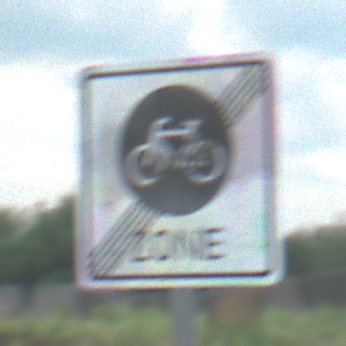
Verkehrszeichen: EndeFahrradzone
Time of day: MorningAfternoon
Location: Outdoor (Nature)
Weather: PartlyCloudy
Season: NotSpecified
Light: Natural